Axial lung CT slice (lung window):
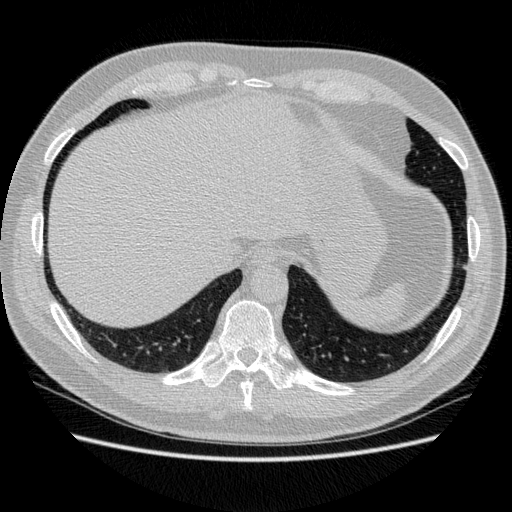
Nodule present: no